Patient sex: F
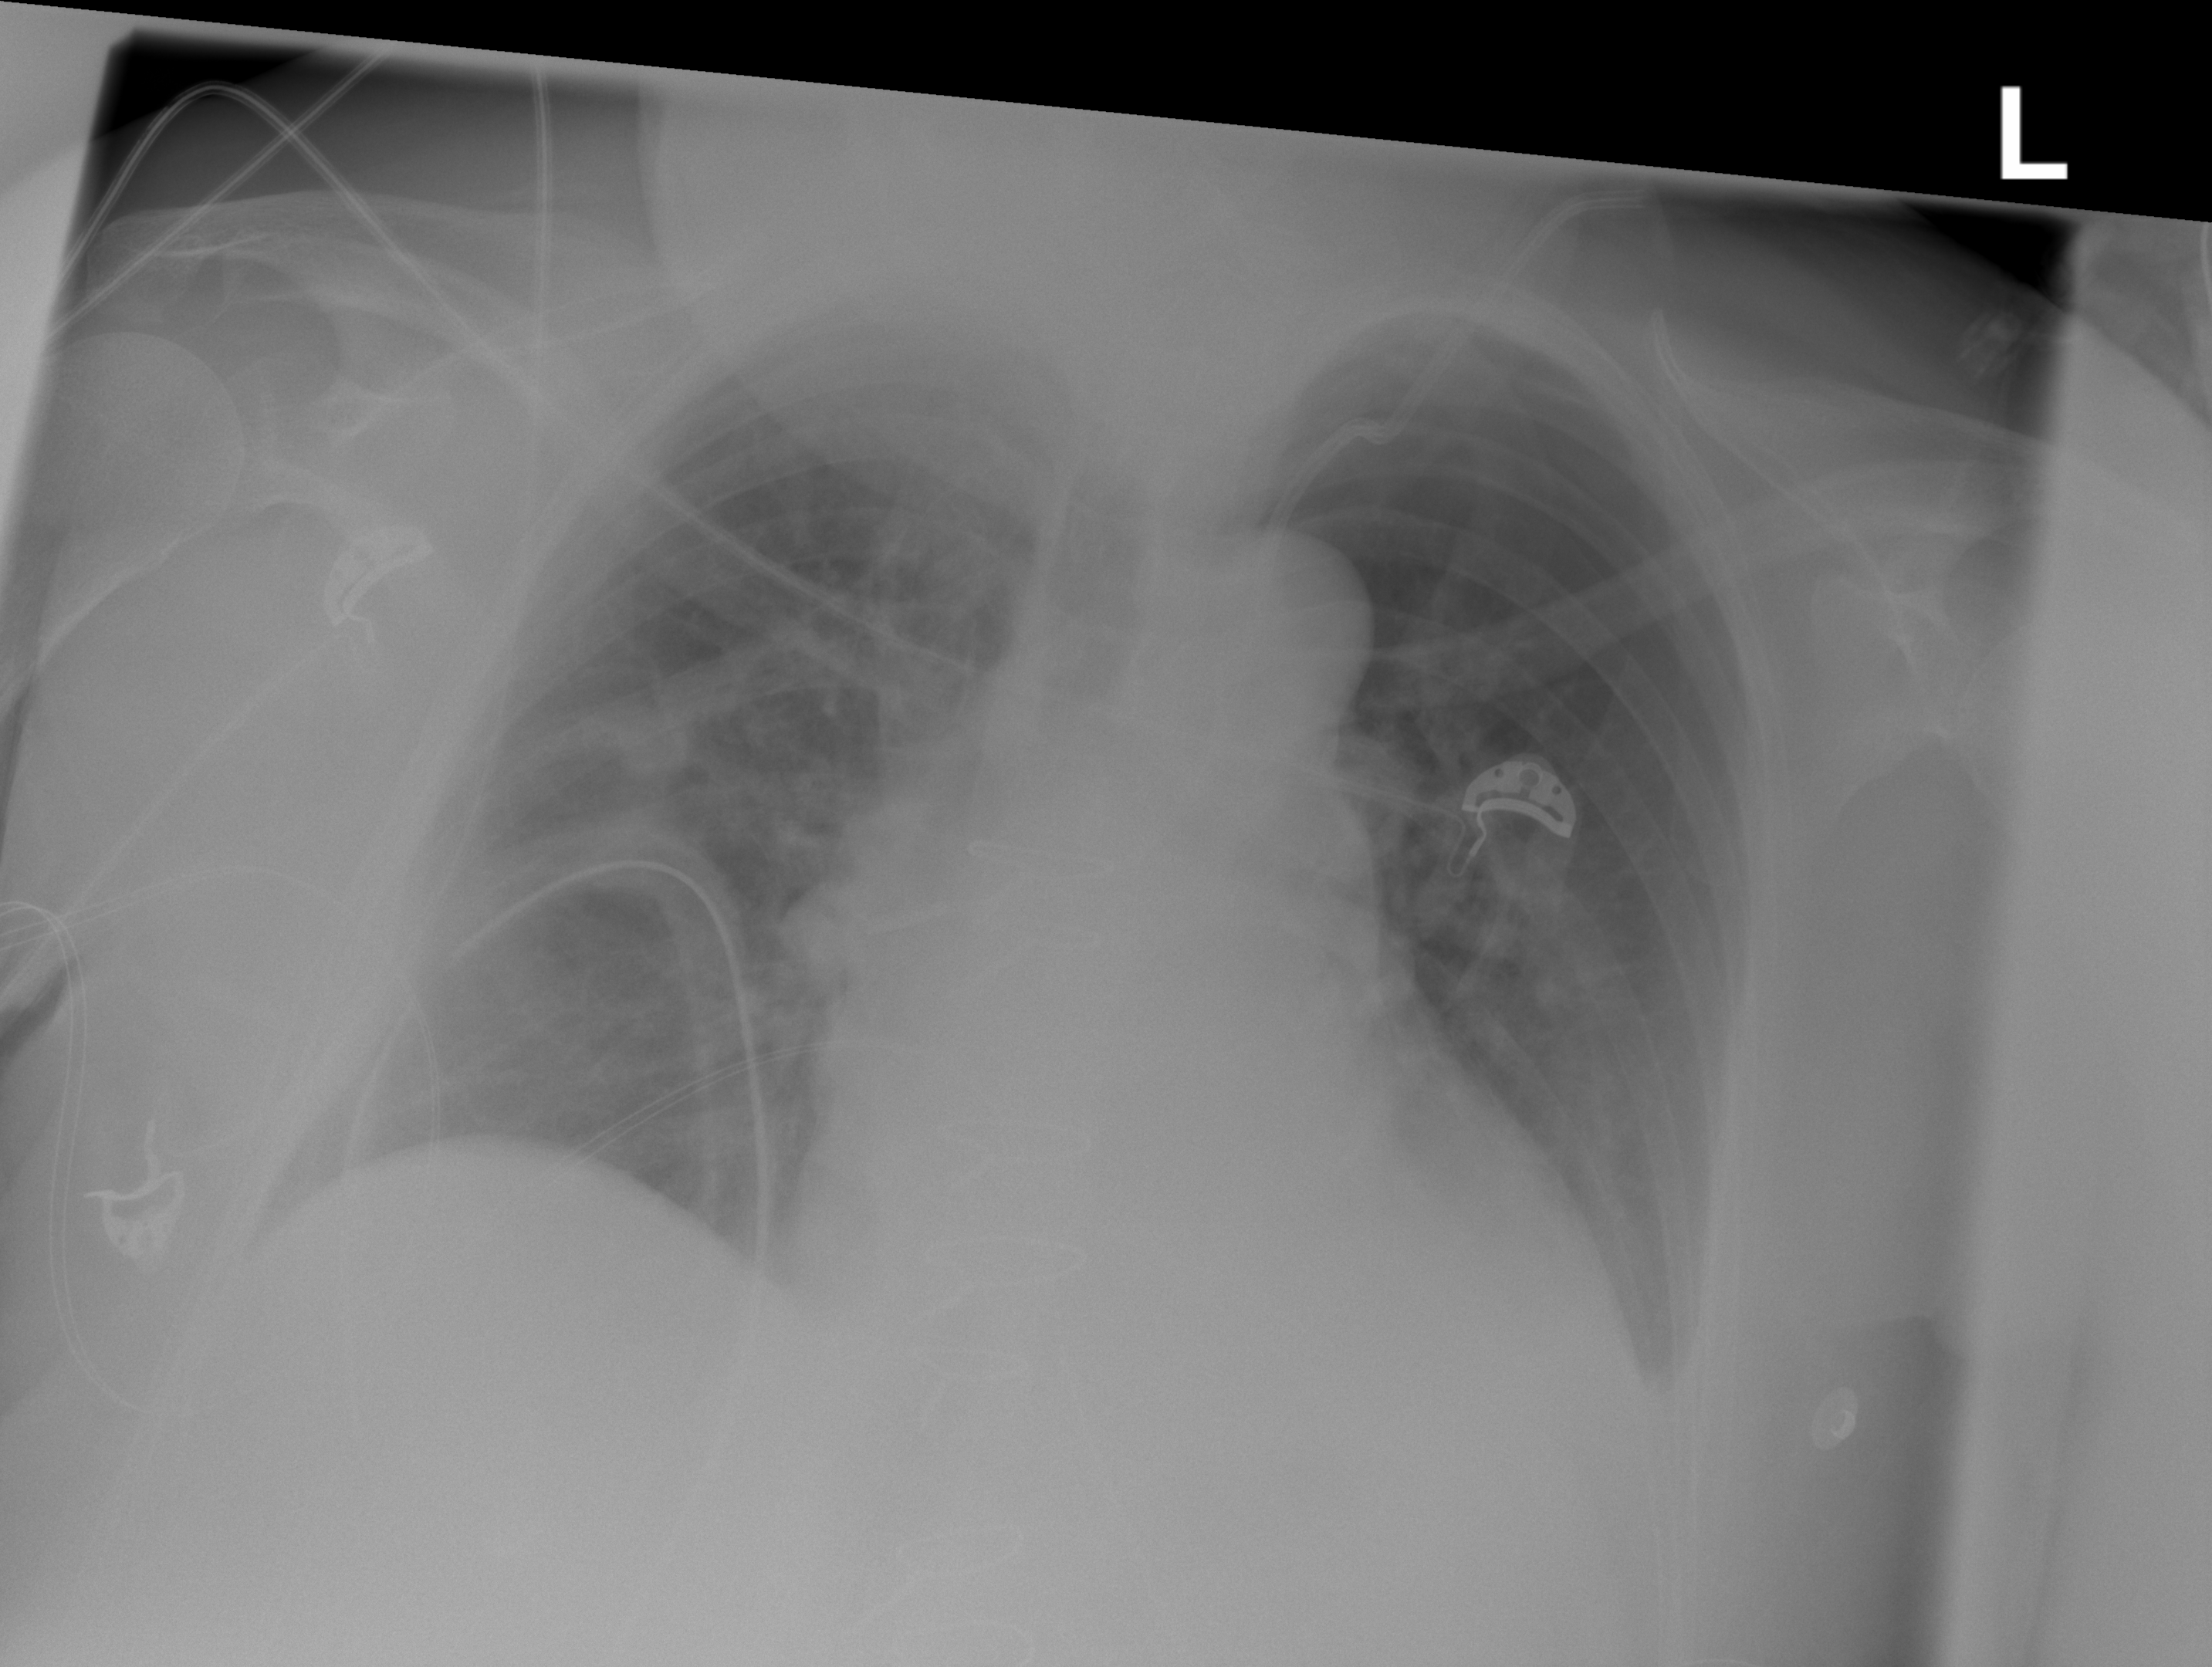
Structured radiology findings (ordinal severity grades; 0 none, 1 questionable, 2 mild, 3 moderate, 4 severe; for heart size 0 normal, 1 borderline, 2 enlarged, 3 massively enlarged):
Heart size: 2
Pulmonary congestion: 0
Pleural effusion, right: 0
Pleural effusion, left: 2
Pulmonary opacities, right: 0
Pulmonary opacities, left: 0
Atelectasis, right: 2
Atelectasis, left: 2